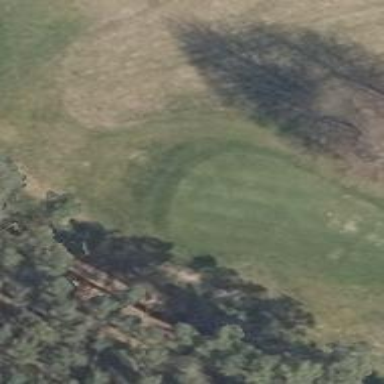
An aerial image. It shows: Golf tee.